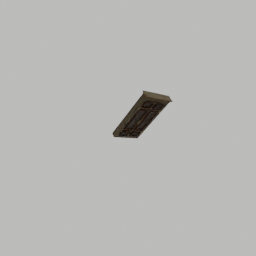
Label: architecture